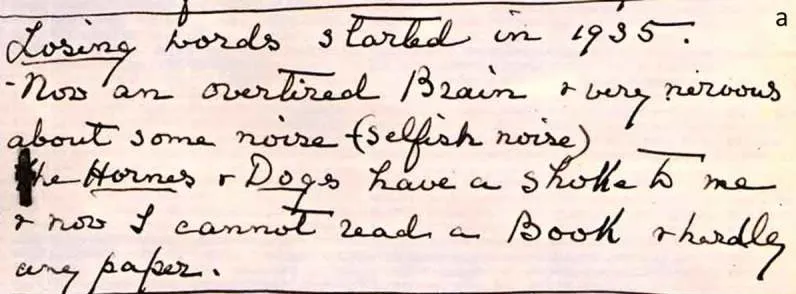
The patient's writing describing her symptoms (a).
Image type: chart (chart)